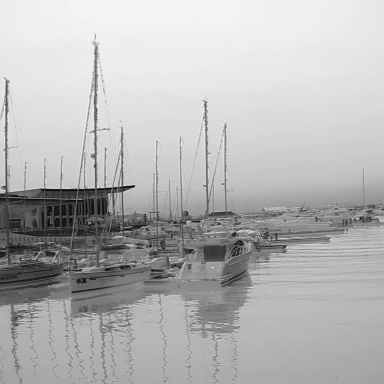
There are three sailboats in the infrared image.